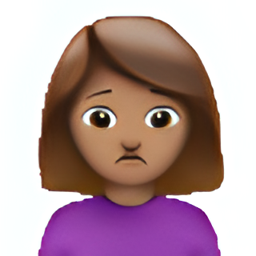
Name: person frowning
Emoji: 🙍🏽
Group: People & Body
Sub-group: person-gesture